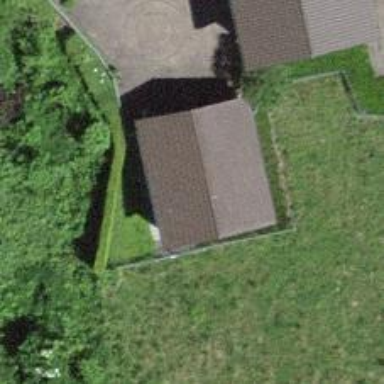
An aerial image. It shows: Garage building.